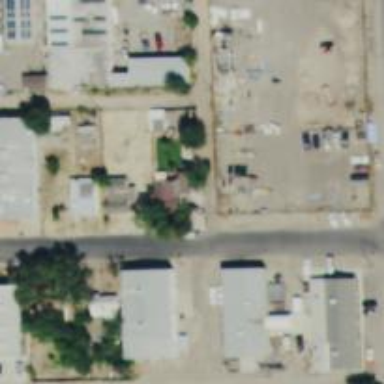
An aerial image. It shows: Alley classified as service road.